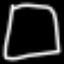
Label: square